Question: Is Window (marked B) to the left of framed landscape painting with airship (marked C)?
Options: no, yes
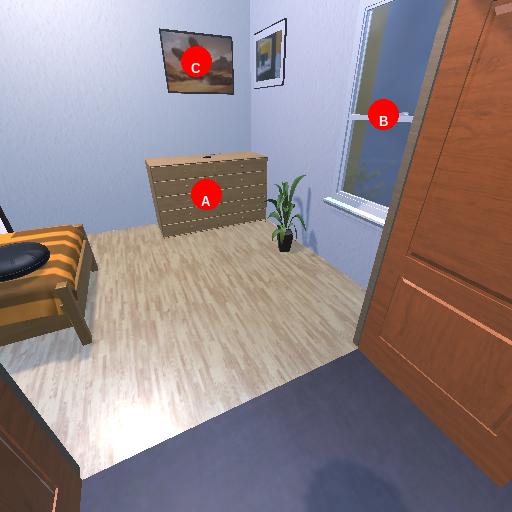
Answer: no